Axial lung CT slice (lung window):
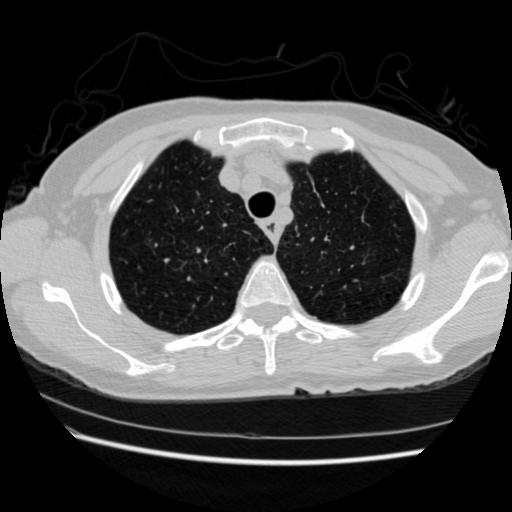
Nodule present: no